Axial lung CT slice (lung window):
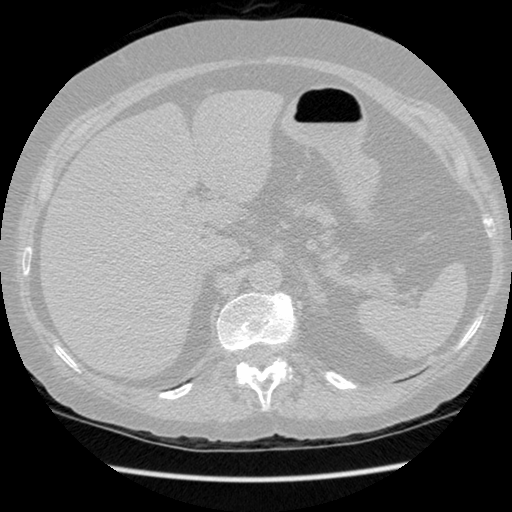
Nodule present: no